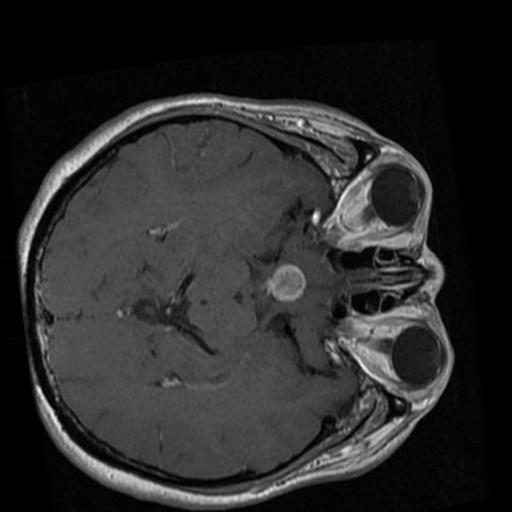
Label: brain_tumor